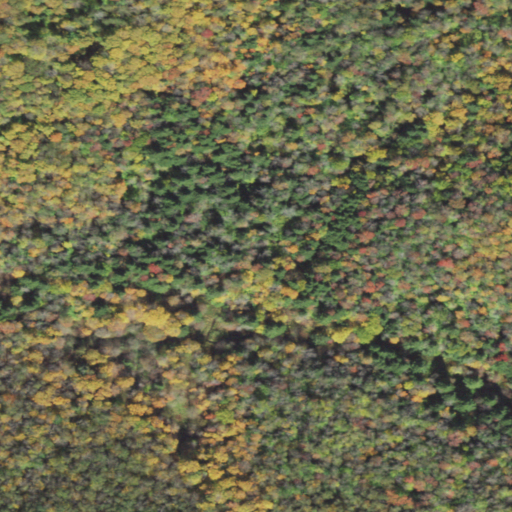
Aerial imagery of valley in Pennsylvania named Healey Hollow containing mixed forest, deciduous forest, and evergreen forest